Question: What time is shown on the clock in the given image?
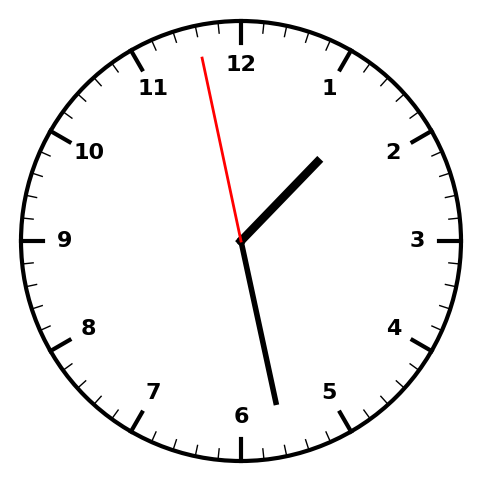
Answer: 01:27:58